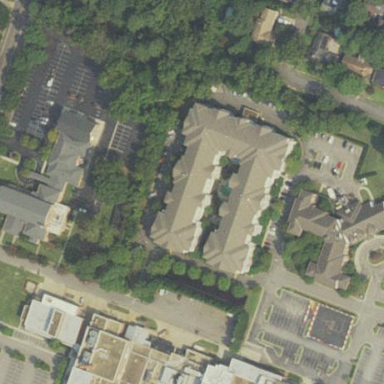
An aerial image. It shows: Commercial building.